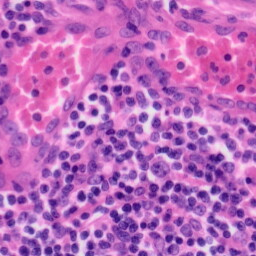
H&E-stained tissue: Tonsil